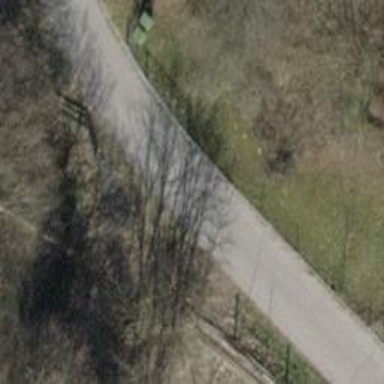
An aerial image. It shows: Asphalt track with grade1 tracktype.